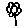
Label: flower